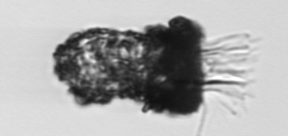
Label: Tintinnopsis